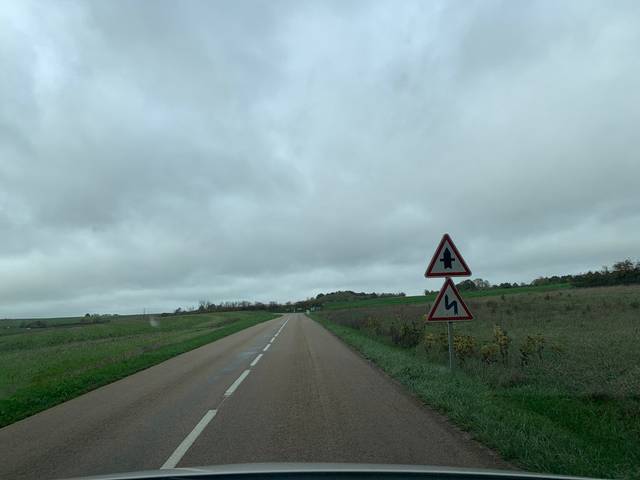
Region: France
Coordinates: 47.778, 3.546